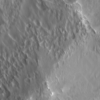
Label: not_dusty